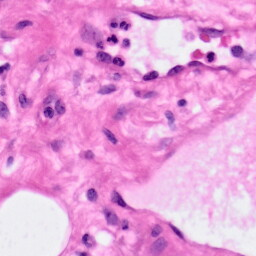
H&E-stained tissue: Pancreatic